【题型】解答题　【知识点】函数　【难度】hard
如图，抛物线$y=\dfrac{1}{4}x^2-x-3$与$x$轴交于$A$，$B$两点（点$A$在点$B$的左侧），与$y$轴交于点$C$．直线$l$与抛物线交于$A$，$D$两点，与$y$轴交于点$E$，点$D$的坐标为$(4,-3)$．

\vspace{0.5em}
\noindent (1)请直接写出$A$，$B$两点的坐标及直线$l$的函数表达式；\\
(2)若点$P$是抛物线上的点，点$P$的横坐标为$m(m\geq0)$，过点$P$作$PM\perp x$轴，垂足为$M$．$PM$与直线$l$交于点$N$，当点$N$是线段$PM$的三等分点时，求点$P$的坐标；\\
(3)若点$Q$是$y$轴上的点，且$\angle ADQ=45^\circ$，求点$Q$的坐标．
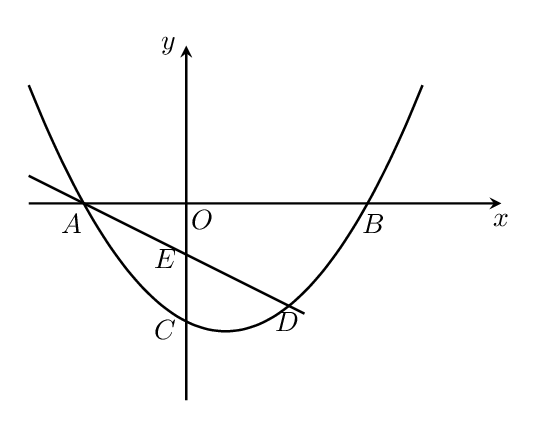
【解答】
\noindent \textbf{【答案】}
(1)$A(-2,0)$，$B(6,0)$；$y=-\dfrac{1}{2}x-1$；\\
(2)$(0,-3)$或$\left(3,-\dfrac{15}{4}\right)$；\\
(3)$(0,9)$或$\left(0,-\dfrac{13}{3}\right)$．

\vspace{1em}
\noindent \textbf{【分析】}
(1)令$\dfrac{1}{4}x^2-x-3=0$，能求出$A$，$B$，直线$l$的函数表达式为$y=kx+b$，把$A$、$D$代入，可求出直线$l$的函数表达式；\\
(2)根据题意得点$P$与点$N$的坐标，分两种情况$PM=3MN$、$PM=3NP$求出$m$，由此求出当点$N$是线段$PM$的三等分点时点$P$的坐标；\\
(3)直线$y=-\dfrac{1}{2}x-1$与$y$轴交于点$E$，分两种情况：\textcircled{1}当点$Q$在$y$轴正半轴上时，记为点$Q_1$，过点$Q_1$作$Q_1H\perp$直线$l$，推导出$DH=Q_1H=2HE$，$HE=ED$，$CD\perp y$轴，由此能求出$Q_1$，当点$Q$在$y$轴负半轴上时，记为点$Q_2$，过点$Q_2$作$Q_2G\perp$直线$l$，垂足为$G$，推导出$ED=EG+DG=3EG$，进而求出$Q_2$，由此能求出点$Q$的坐标．

\vspace{1em}
\noindent \textbf{【详解】}
(1)令$\dfrac{1}{4}x^2-x-3=0$，则$x^2-4x-12=0$，\\
解得$x_1=-2$，$x_2=6$，\\
$\therefore A(-2,0)$，$B(6,0)$，\\
设直线$l$的函数表达式为$y=kx+b$，\\
把$A(-2,0)$，$D(4,-3)$代入，得$\begin{cases}-2k+b=0 \\ 4k+b=-3\end{cases}$，\\
解得$\begin{cases}k=-\dfrac{1}{2} \\ b=-1\end{cases}$，\\
$\therefore$直线$l$的函数表达式为$y=-\dfrac{1}{2}x-1$；

\vspace{0.5em}
(2)如图，根据题意得点$P$与点$N$的坐标分别为$P\left(m,\dfrac{1}{4}m^2-m-3\right)$，$N\left(m,-\dfrac{1}{2}m-1\right)$，

\vspace{0.5em}
$PM=\left|\dfrac{1}{4}m^2-m-3\right|=-\dfrac{1}{4}m^2+m+3$，\\
$MN=\left|-\dfrac{1}{2}m-1\right|=\dfrac{1}{2}m+1$，\\
$NP=\left(-\dfrac{1}{2}m-1\right)-\left(\dfrac{1}{4}m^2-m-3\right)=-\dfrac{1}{4}m^2+\dfrac{1}{2}m+2$，\\
分两种情况：\\
\textcircled{1}当$PM=3MN$时，得$-\dfrac{1}{4}m^2+m+3=3\left(\dfrac{1}{2}m+1\right)$，\\
解得$m_1=0$，$m_2=-2$（舍），\\
当$m=0$时，$\dfrac{1}{4}m^2-m-3=-3$，$\therefore P(0,-3)$，\\
\textcircled{2}当$PM=3NP$时，得$-\dfrac{1}{4}m^2+m+3=3\left(-\dfrac{1}{4}m^2+\dfrac{1}{2}m+2\right)$，\\
解得$m_1=3$，$m_2=-2$（舍），\\
当$m=3$时，$\dfrac{1}{4}m^2-m-3=-\dfrac{15}{4}$，$\therefore P\left(3,-\dfrac{15}{4}\right)$，\\
$\therefore$当点$N$是线段$PM$的三等分点时，点$P$的坐标为$(0,-3)$或$\left(3,-\dfrac{15}{4}\right)$；

\vspace{0.5em}
(3)$\because$直线$y=-\dfrac{1}{2}x-1$与$y$轴交于点$E$，$\therefore E(0,-1)$，\\
分两种情况：\\
\textcircled{1}如图，当点$Q$在$y$轴正半轴上时，记为点$Q_1$，\\

过点$Q_1$作$Q_1H\perp$直线$l$，垂足为$H$，则$\angle Q_1HE=\angle AOE=90^\circ$，\\
$\because \angle Q_1EH=\angle AEO$，$\therefore \triangle Q_1HE\backsim\triangle AOE$，\\
$\therefore \dfrac{Q_1H}{AO}=\dfrac{HE}{OE}$，$\therefore \dfrac{Q_1H}{2}=\dfrac{HE}{1}$，$\therefore Q_1H=2HE$，\\
$\because \angle Q_1DH=45^\circ$，$\angle Q_1HD=90^\circ$，$\therefore \angle HQ_1D=\angle Q_1DH=45^\circ$，\\
$\therefore DH=Q_1H=2HE$，$\therefore HE=ED$，\\
连接$CD$，$\because C(0,-3)$，$D(4,-3)$，$\therefore CD\perp y$轴，\\
$\therefore ED=\sqrt{EC^2+CD^2}=\sqrt{(-1+3)^2+4^2}=2\sqrt{5}$，\\
$HE=2\sqrt{5}$，$Q_1H=4\sqrt{5}$，$\therefore Q_1E=\sqrt{HE^2+Q_1H^2}=\sqrt{(2\sqrt{5})^2+(4\sqrt{5})^2}=10$，\\
$\therefore OQ_1=Q_1E-OE=10-1=9$，$\therefore Q_1(0,9)$，\\
\textcircled{2}如图，当点$Q$在$y$轴负半轴上时，记为点$Q_2$，\\
过点$Q_2$作$Q_2G\perp$直线$l$，垂足为$G$，则$\angle Q_2GE=\angle AOE=90^\circ$，\\
$\because \angle Q_2EG=\angle AEO$，$\therefore \triangle Q_2GE\backsim\triangle AOE$，$\therefore \dfrac{Q_2G}{AO}=\dfrac{EG}{OE}$，\\
$\therefore \dfrac{Q_2G}{2}=\dfrac{EG}{1}$，$\therefore Q_2G=2EG$，\\
$\because \angle Q_2DG=45^\circ$，$\angle Q_2GD=90^\circ$，\\
$\therefore \angle DQ_2G=\angle Q_2DG=45^\circ$，\\
$\therefore DG=Q_2G=2EG$，$\therefore ED=EG+DG=3EG$，\\
由\textcircled{1}可知$ED=2\sqrt{5}$，$\therefore 3EG=2\sqrt{5}$，\\
$\therefore EG=\dfrac{2\sqrt{5}}{3}$，$\therefore Q_2G=\dfrac{4\sqrt{5}}{3}$，\\
$\therefore EQ_2=\sqrt{EG^2+Q_2G^2}=\sqrt{\left(\dfrac{2\sqrt{5}}{3}\right)^2+\left(\dfrac{4\sqrt{5}}{3}\right)^2}=\dfrac{10}{3}$，\\
$\therefore OQ_2=OE+EQ_2=1+\dfrac{10}{3}=\dfrac{13}{3}$，$\therefore Q_2\left(0,-\dfrac{13}{3}\right)$，\\
$\therefore$点$Q$的坐标为$(0,9)$或$\left(0,-\dfrac{13}{3}\right)$．
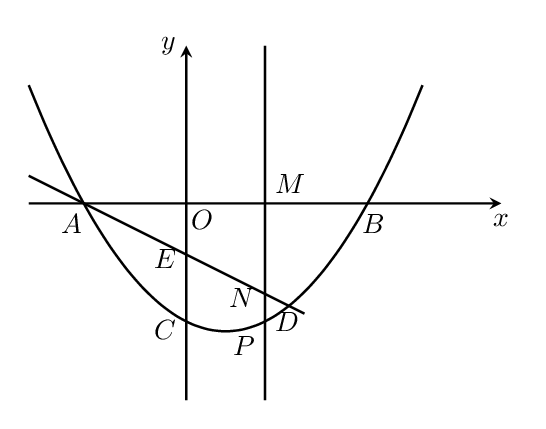
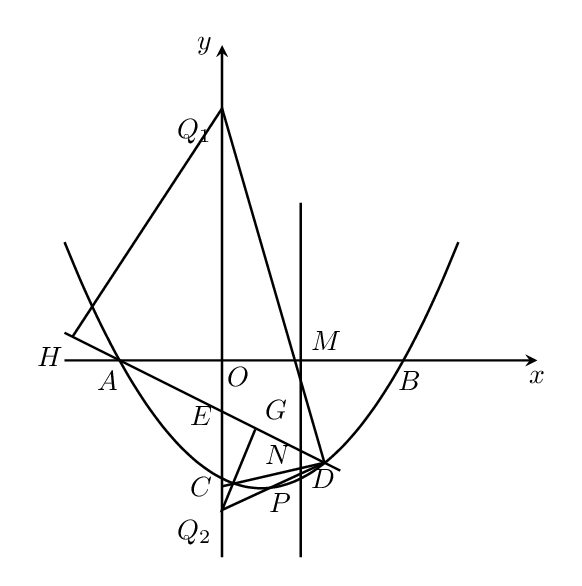